Question: Hello I have some problems with 'dbms_output'. I wrote this code and 'dbms output' in SQL Developer doesn't work.
'''
create or replace procedure imprimirNotEmpleat(no_nom varchar2)
as
nom varchar2(30);
cursor buscarnom is select nom_emp
from empleats
where nom_emp!=no_nom;
begin
open buscarnom;
fetch buscarnom into nom;
while buscarnom%found loop
dbms_output.put_line('Empleat: '||nom);
fetch buscarnom INTO nom;
end loop;
close buscarnom;
end;
'''

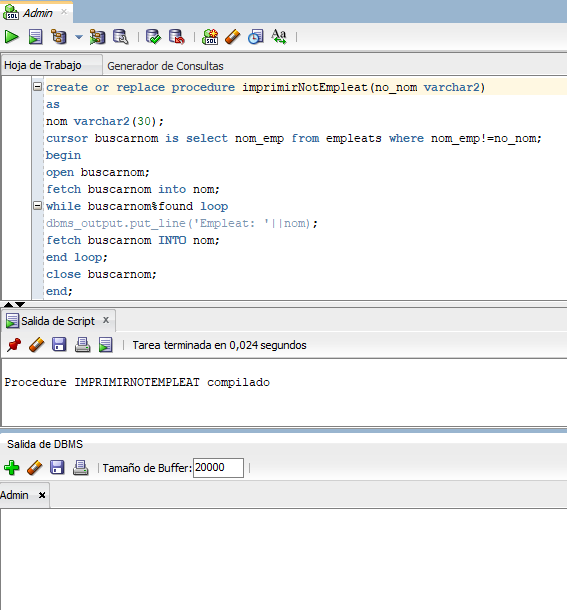
Answer: You the procedure, but never it. It just in the database.
But, before executing the procedure, run
'''
set serveroutput on
'''
in SQL Developer to output, and then
'''
begin
imprimirNotEmpleat('ABC'); --> or whichever value it is
end;
/
'''
Note that you won't see anything if cursor doesn't return any rows.